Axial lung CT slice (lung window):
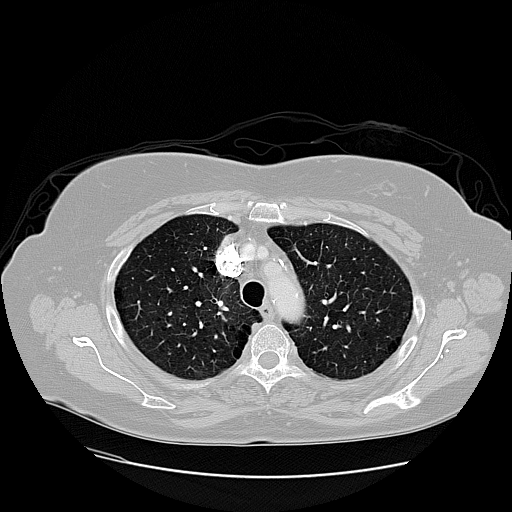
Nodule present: no